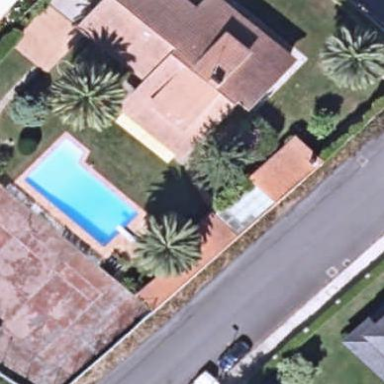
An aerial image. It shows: Simple and straightforward house.